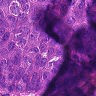
Metastatic tissue present: yes